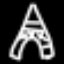
Label: The Eiffel Tower